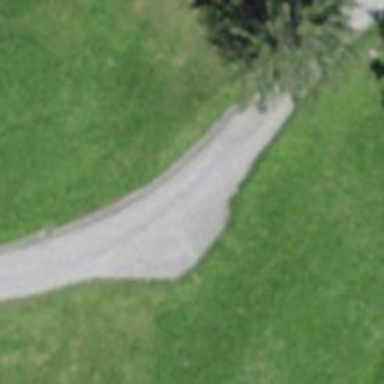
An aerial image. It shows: Passing place on the road.